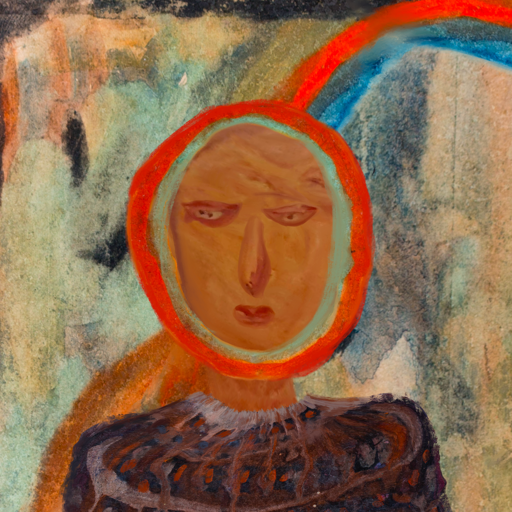
Background: Childish, Head And Neck Front: Pious_Lady, Face Front: Pious_Lady, Bust: Hypocrite, Hair Front: Sisters, Head Accessory: Blank, Second Necklace: Blank, Necklace: Blank, Baby: Blank